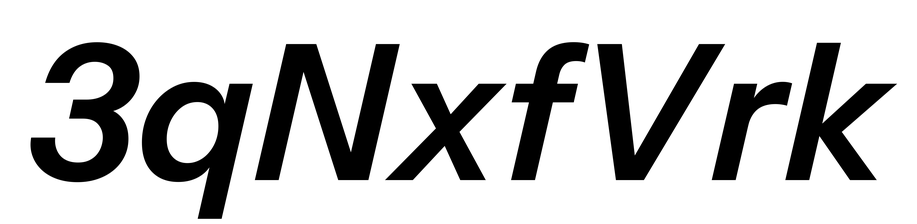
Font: InstrumentSans-Italic_SemiBold_Italic